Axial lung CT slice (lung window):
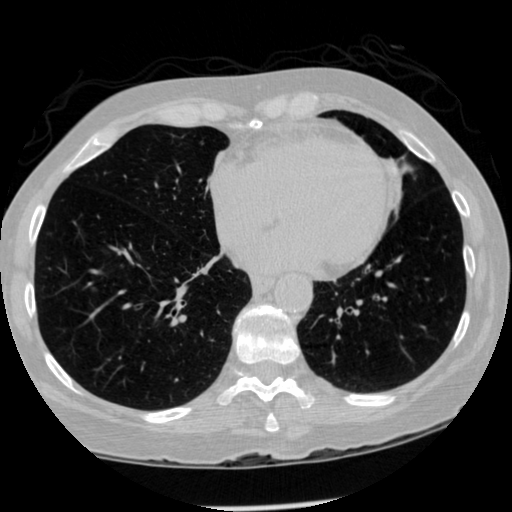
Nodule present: no